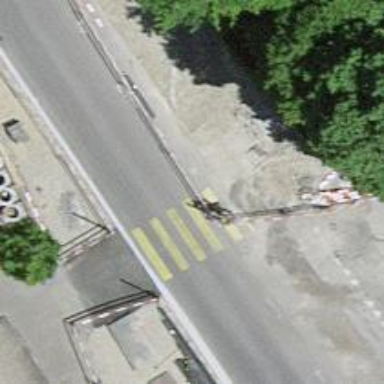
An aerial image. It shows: Marked road crossing with pedestrian island.